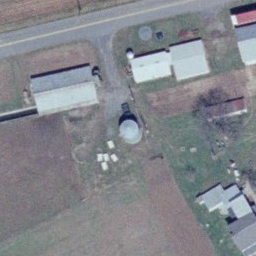
Label: storage tanks